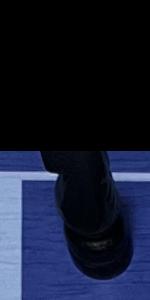
Label: Knight_Black